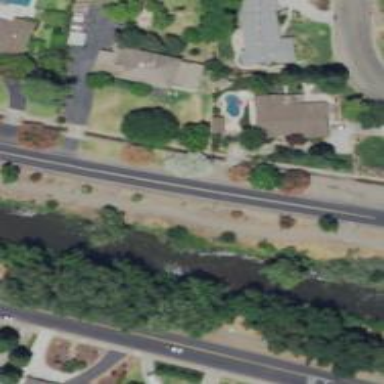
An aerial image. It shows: Driveway bridge connecting two areas.